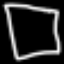
Label: square